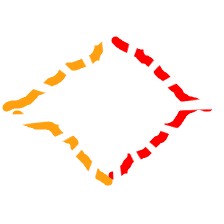
Shape: rhombus